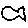
Label: fish